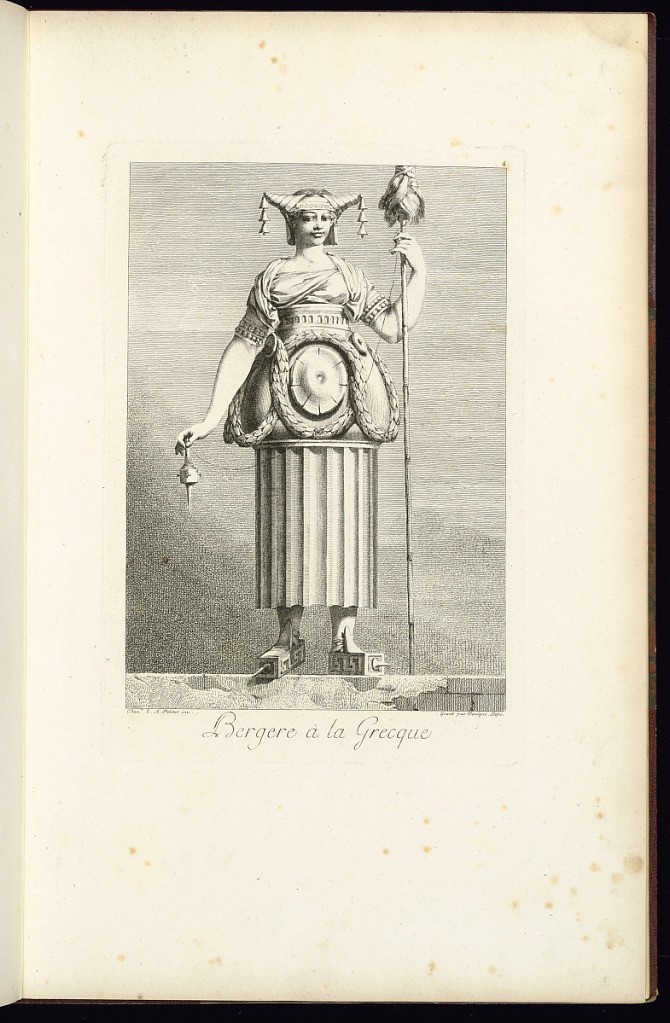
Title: Bergere à la Grecque
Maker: Ennemond Alexandre Petitot, French, 1727 – 1801
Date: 1771
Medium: Etching on paper
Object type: Print
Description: Print titled ‘Bergere à la Grecque', from a series of 10 plates featuring fanciful costumes inspired by Ancient Greek and Roman ornament and architectural motifs. A standing female figure wears a costume and headdress featuring a skirt in the form of a fluted column with laurel leaf garlands. The headdress features two cone-shaped elements with bells hanging from both ends. The plate is titled, signed and numbered.